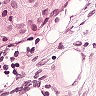
Metastatic tissue present: yes